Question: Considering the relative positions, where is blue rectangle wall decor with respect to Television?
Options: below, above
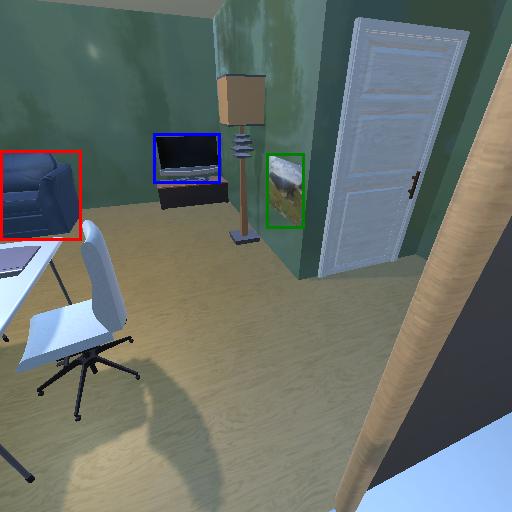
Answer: below